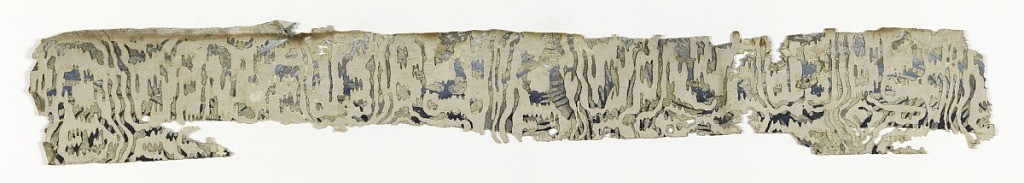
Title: Sidewall - fragment
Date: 1850
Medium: Machine-printed and worm eaten
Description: There is no pattern remaining on this top layer of paper. The surface has the appearance of a woodgrain or moire pattern but is actually worm eaten. The layer below has an indiscernable pattern. Possibly a rainbow or irise paper, it is printed in shades of blue.